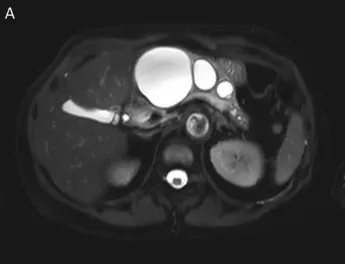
MRCP showing innumerable saccular dilations.
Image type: radiology (mri)